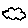
Label: cloud